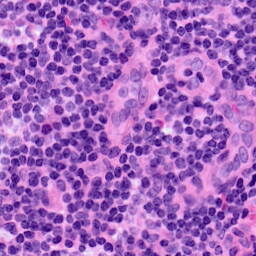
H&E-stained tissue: LymphNode